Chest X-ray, PA view. Patient: 28 years old, sex M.
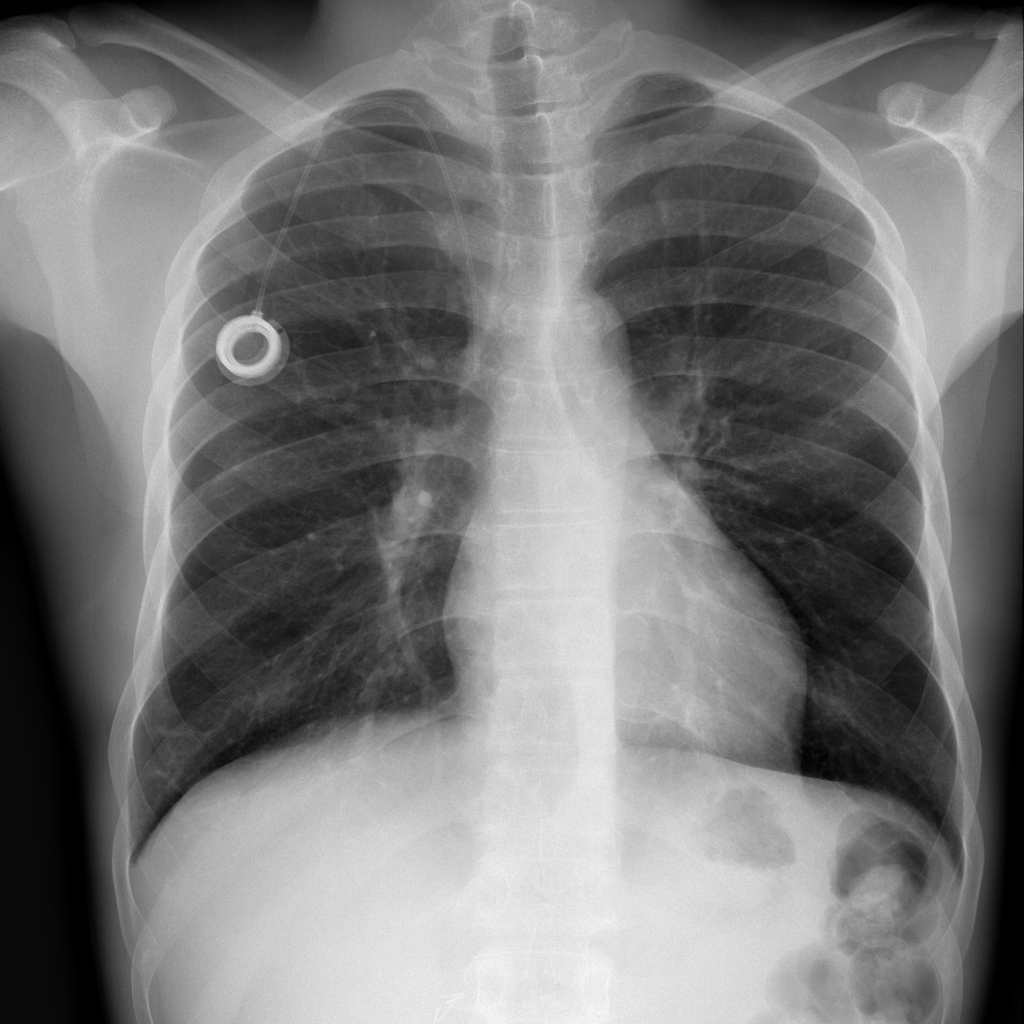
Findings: No Finding